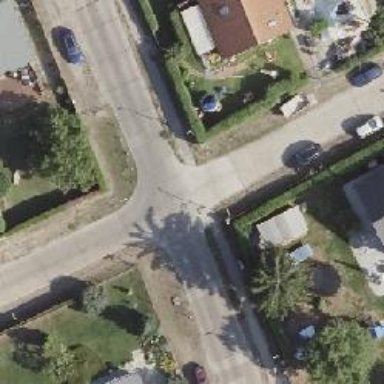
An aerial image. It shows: Residential road with concrete surface.